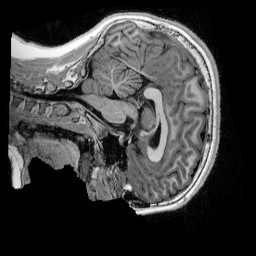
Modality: UNIT1_denoised
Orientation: sagittal
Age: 11
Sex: male
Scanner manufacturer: siemens
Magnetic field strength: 3 T
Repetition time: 4 s
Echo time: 0.00303 s